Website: home-depot
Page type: review-order
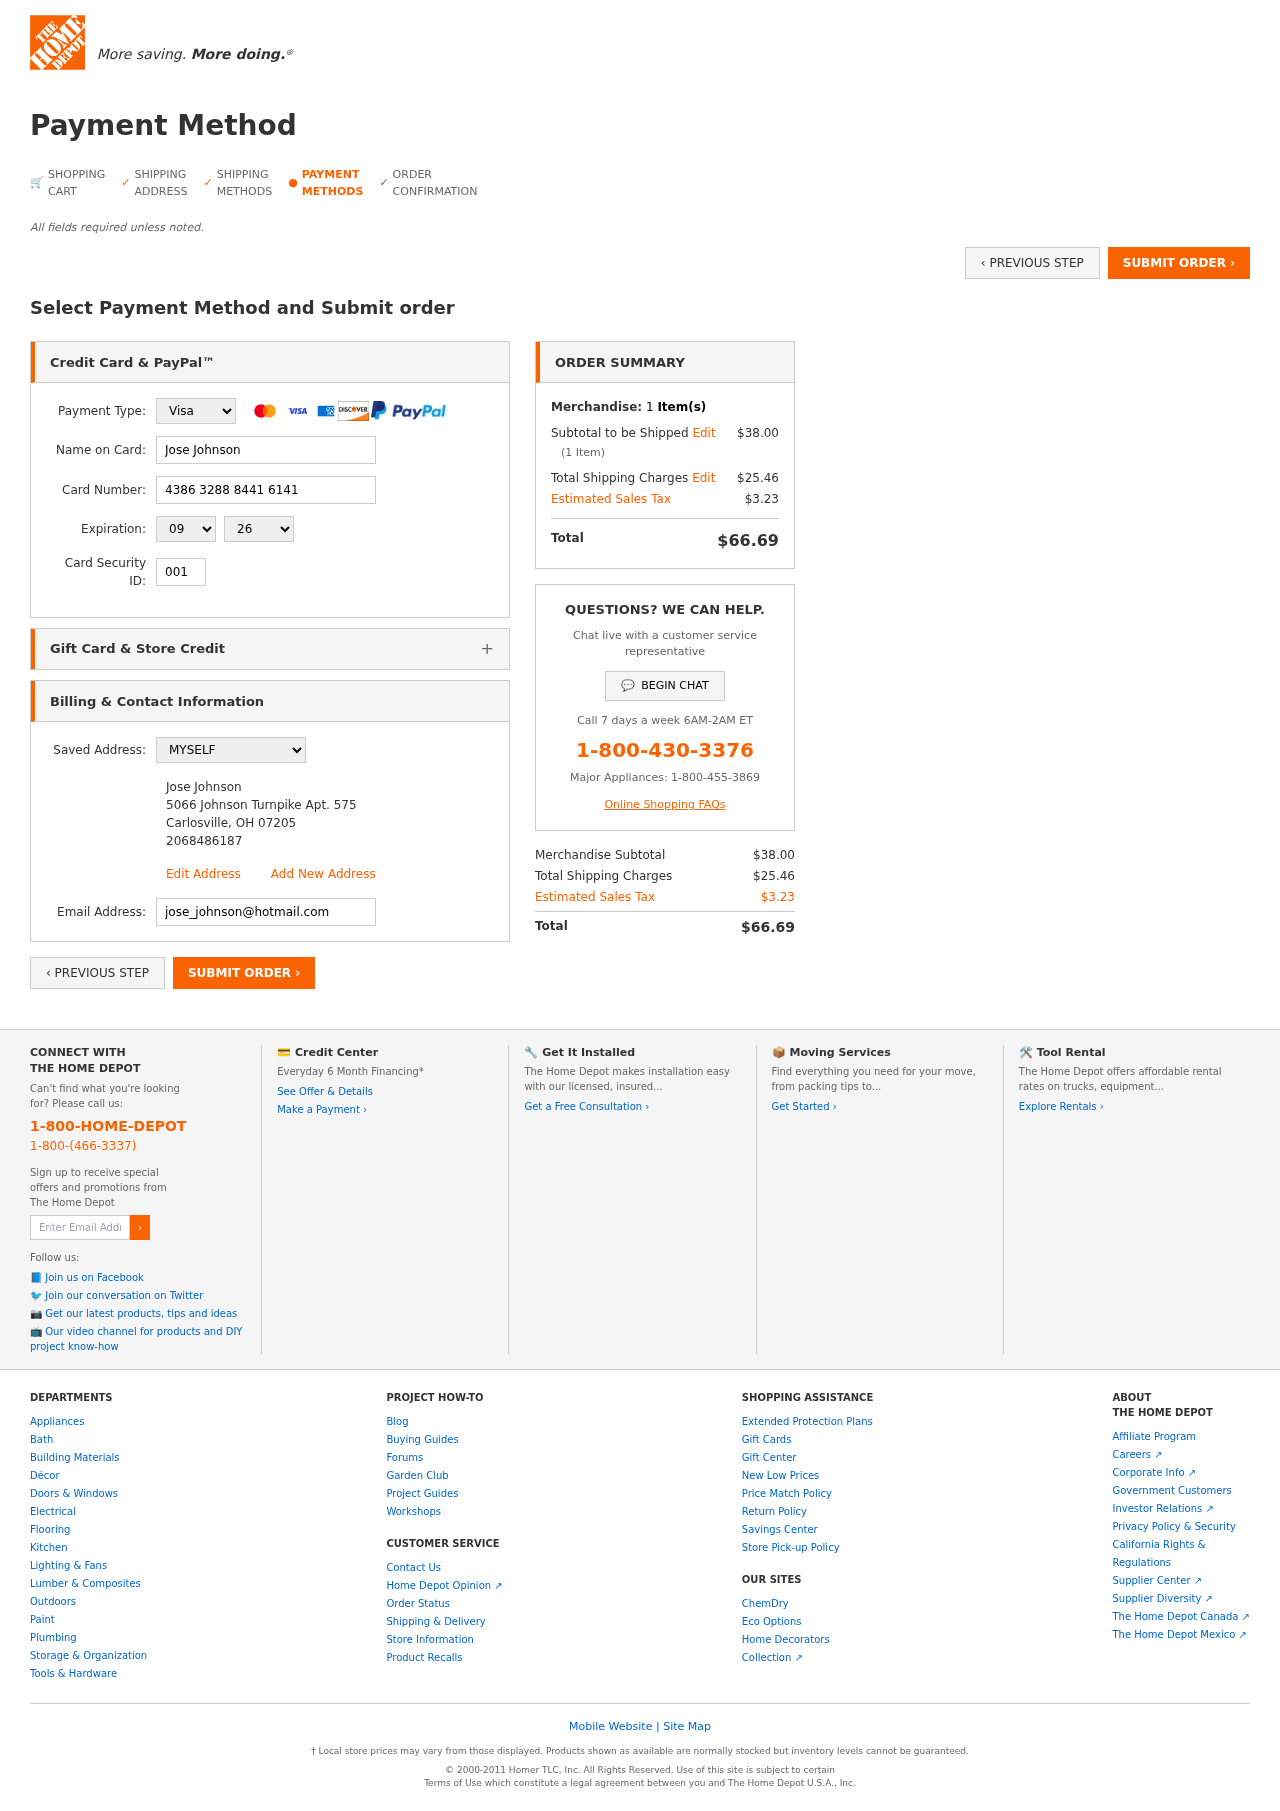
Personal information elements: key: PII_CARD_CVV
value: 001
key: PII_CARD_EXPIRY_MONTH
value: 09
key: PII_CARD_EXPIRY_YEAR
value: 26
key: PII_CARD_NUMBER
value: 4386 3288 8441 6141
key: PII_CARD_TYPE
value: Visa
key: PII_EMAIL
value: jose_johnson@hotmail.com
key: PII_FULLNAME
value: Jose Johnson
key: PII_FULLNAME2
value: Jose Johnson
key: PII_STREET
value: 5066 Johnson Turnpike Apt. 575
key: PII_LASTNAME
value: Johnson
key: PII_LASTNAME2
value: Johnson
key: PII_LASTNAME3
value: Johnson
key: PII_LASTNAME_DERIVED
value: Johnson
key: PII_CITY2
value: Carlosville
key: PII_STATE_ABBR2
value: OH
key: PII_POSTCODE
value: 07205
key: PII_POSTCODE_FULL
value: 07205
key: PII_POSTCODE_NUMERIC
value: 7205
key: PII_PHONE2
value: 2068486187
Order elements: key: ORDER_NUM_ITEMS
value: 1
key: ORDER_SUBTOTAL
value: $38.00
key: ORDER_NUM_ITEMS2
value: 1
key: ORDER_SHIPPING_COST
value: $25.46
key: ORDER_TAX
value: $3.23
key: ORDER_TOTAL
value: $66.69
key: ORDER_SUBTOTAL2
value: $38.00
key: ORDER_SHIPPING_COST2
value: $25.46
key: ORDER_TAX2
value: $3.23
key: ORDER_TOTAL2
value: $66.69